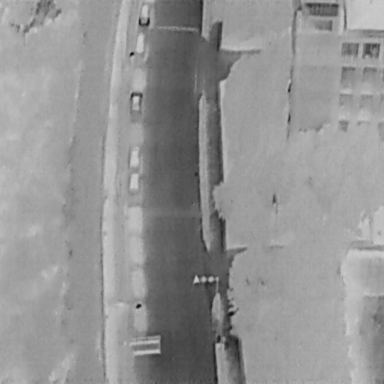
There are five Cars in the infrared image.